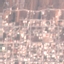
Label: Residential